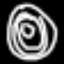
Label: donut